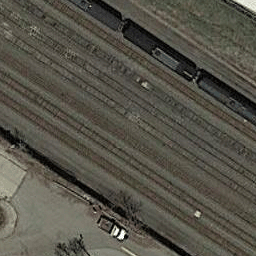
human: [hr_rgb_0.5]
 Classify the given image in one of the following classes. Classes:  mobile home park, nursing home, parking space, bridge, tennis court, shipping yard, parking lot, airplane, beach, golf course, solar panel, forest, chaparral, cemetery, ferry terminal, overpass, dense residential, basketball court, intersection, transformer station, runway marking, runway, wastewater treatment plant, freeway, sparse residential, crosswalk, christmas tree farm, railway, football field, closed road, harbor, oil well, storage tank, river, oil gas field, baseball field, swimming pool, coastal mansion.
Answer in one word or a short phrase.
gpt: railway